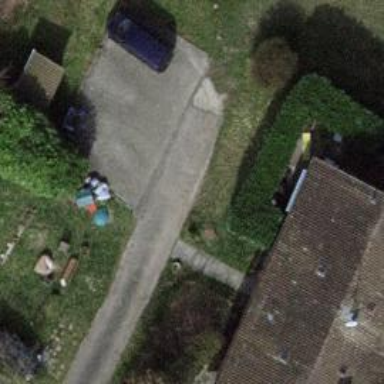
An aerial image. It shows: Driveway leading to service road.